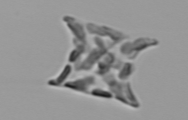
Label: Eucampia